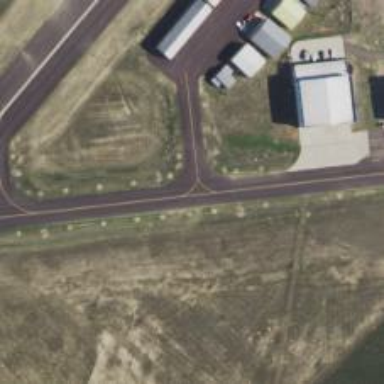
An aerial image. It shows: Image of taxiway at airport.